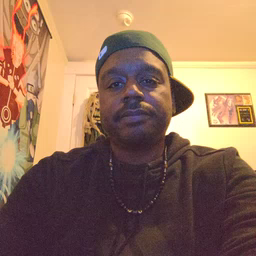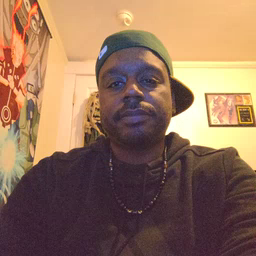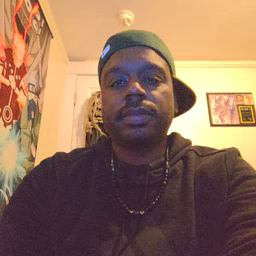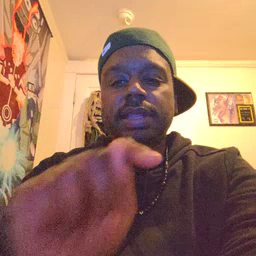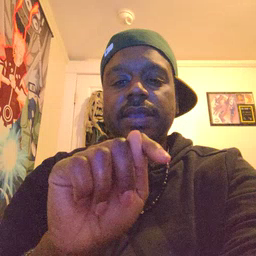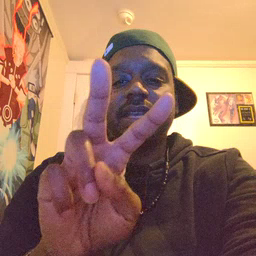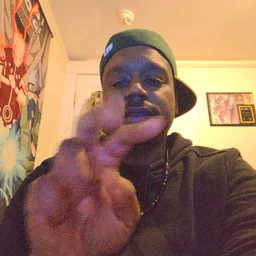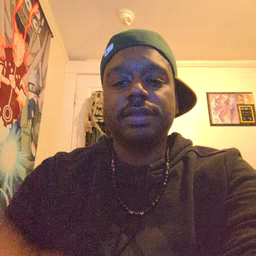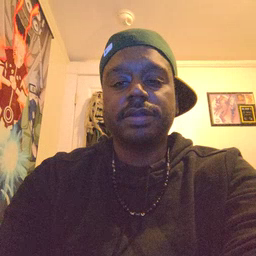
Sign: TV